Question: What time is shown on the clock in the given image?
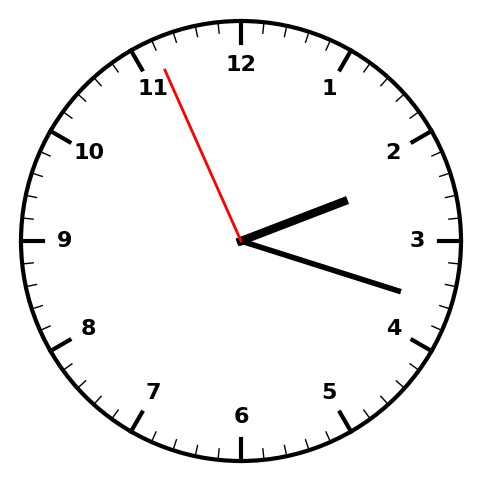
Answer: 02:17:56